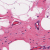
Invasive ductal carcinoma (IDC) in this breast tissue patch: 0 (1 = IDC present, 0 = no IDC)